Question: I am seeing 'Duplicate symbols' when linking my project. I have no idea what this means, nor how to fix it, so any help would be greatly appreciated.
since shipNameText seems to be the source of the error, here is where I use it:
in .h:
'''
@property (strong,nonatomic)IBOutlet UILabel *shipNameText;
'''
in .m
'''
@interface boatInfoViewController ()
@end
@implementation boatInfoViewController
@synthesize shipNameText, shipSizeText;
- (void)viewDidLoad
{
[super viewDidLoad];
NSUserDefaults *shipName = [NSUserDefaults standardUserDefaults];
NSUserDefaults *shipSize = [NSUserDefaults standardUserDefaults];
NSString *name = [[NSUserDefaults standardUserDefaults]
objectForKey:@"shipName"];
NSString *size = [[NSUserDefaults standardUserDefaults]
objectForKey:@"shipSize"];
shipNameText.text = name;
shipSizeText.text = size;
}
- (void)didReceiveMemoryWarning
{
[super didReceiveMemoryWarning];
// Dispose of any resources that can be recreated.
}
@end
'''

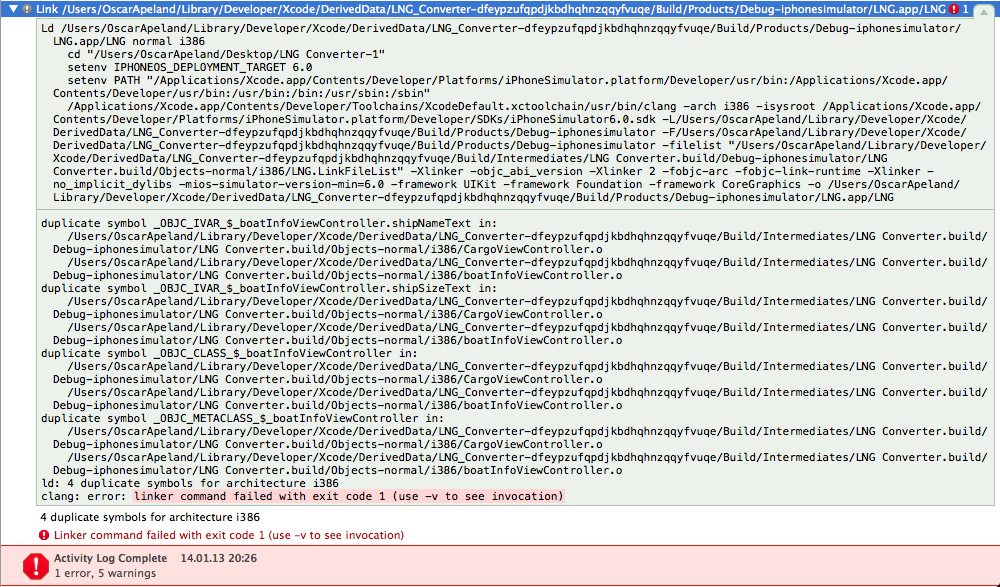
Answer: This happens if you import the implementation file "boatInfoViewController.m" instead of the interface file "boatInfoViewController.h", because "boatInfoViewController.m" is then compiled twice.